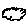
Label: cloud